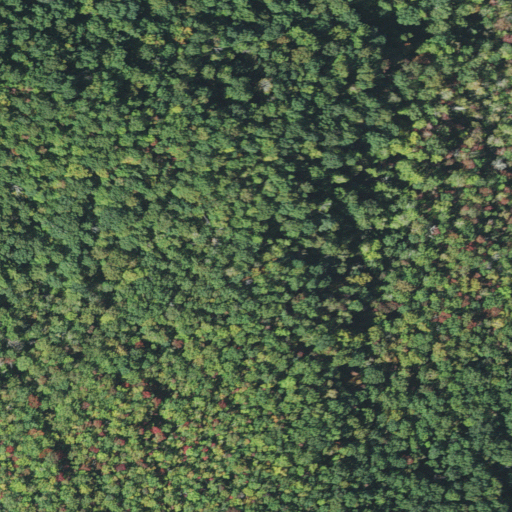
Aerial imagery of gap in North Carolina named Squirrel Gap containing deciduous forest and mixed forest